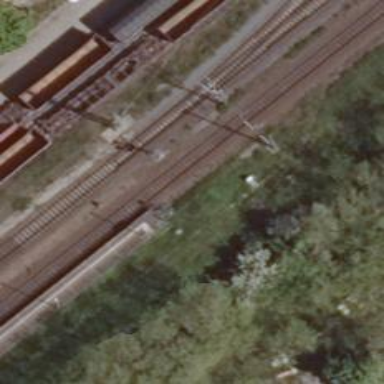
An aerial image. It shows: Railway signal.